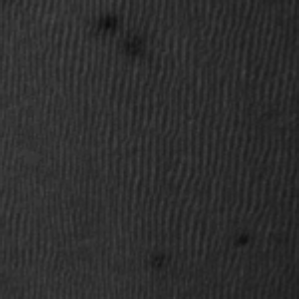
Label: frost